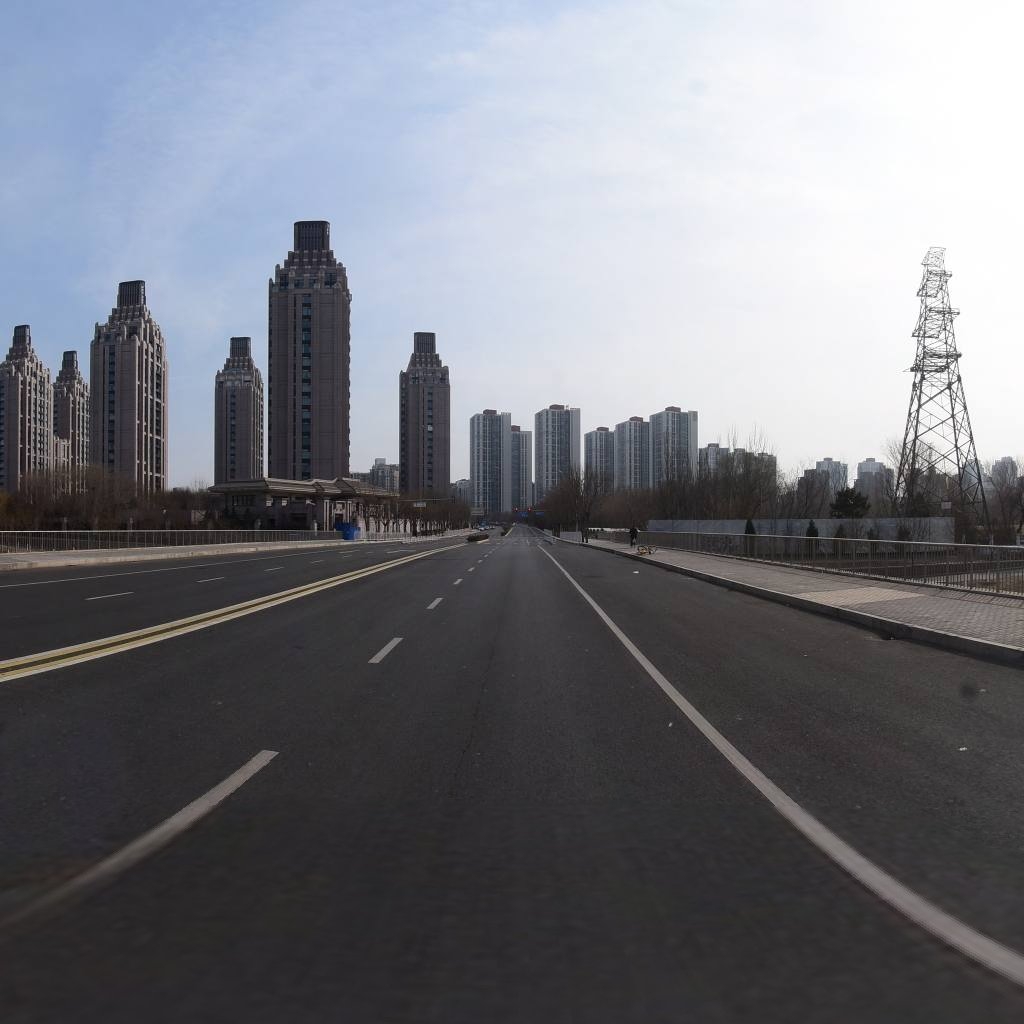
Region: Chaoyang
Road damage annotations: longitudinal crack